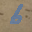
Label: 6